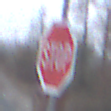
Verkehrszeichen: Stop
Umgebung: Outdoor, Suburban
Tageszeit: MorningAfternoon
Wetter: Overcast
Licht: Natural
Jahreszeit: NotSpecified
Kontrast: LowContrast